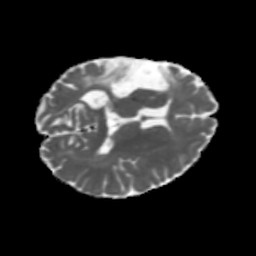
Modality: MD
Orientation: axial
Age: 36
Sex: female
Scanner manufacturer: siemens
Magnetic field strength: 3 T
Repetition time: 5.47 s
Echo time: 0.0854 s